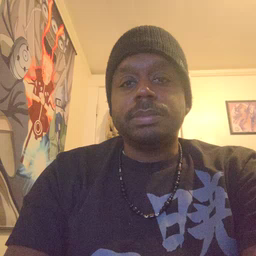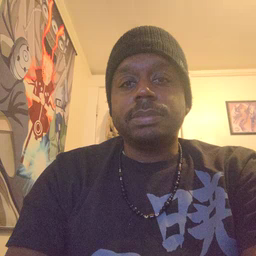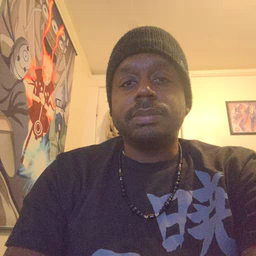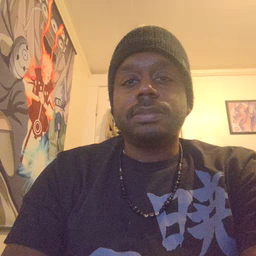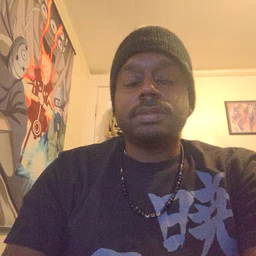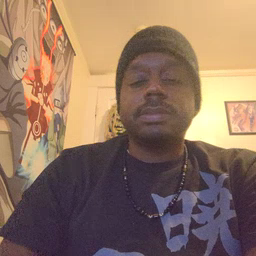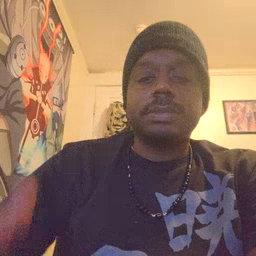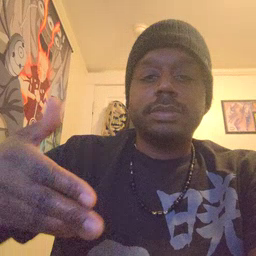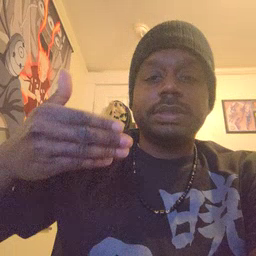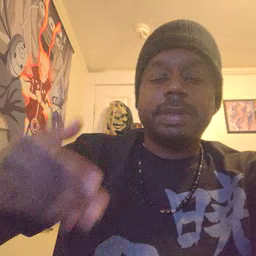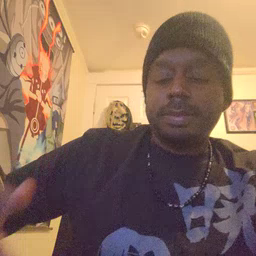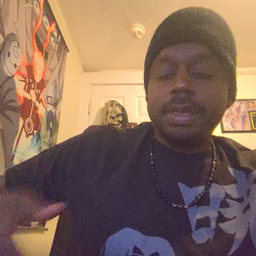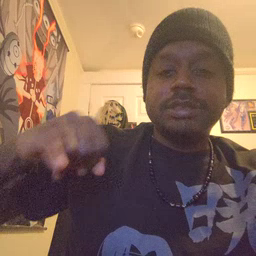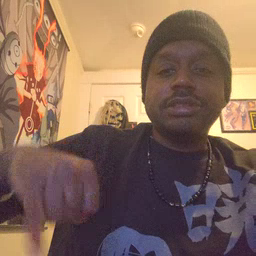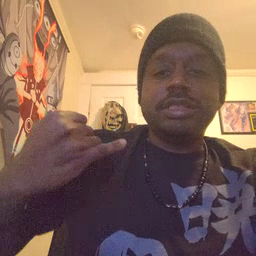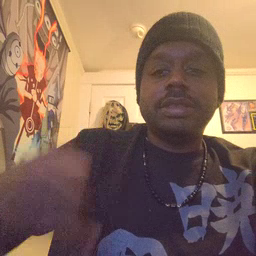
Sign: jeans